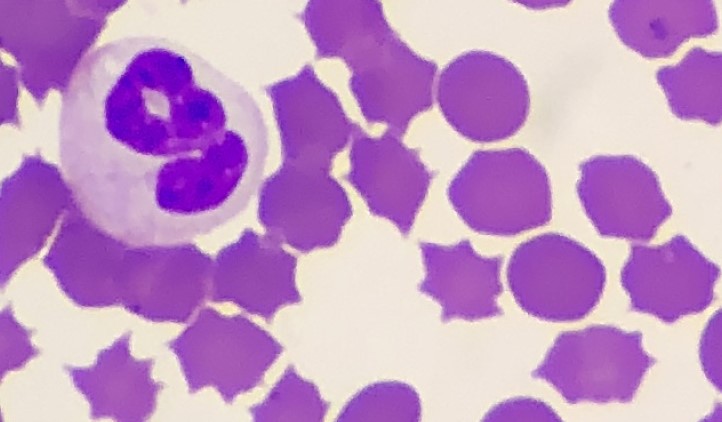
White blood cell type: Neutrophil